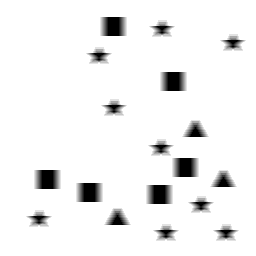
Squares: 6
Triangles: 3
Stars: 9
Total shapes: 18